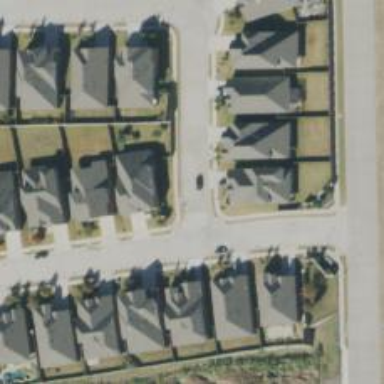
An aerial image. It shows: Residential road.